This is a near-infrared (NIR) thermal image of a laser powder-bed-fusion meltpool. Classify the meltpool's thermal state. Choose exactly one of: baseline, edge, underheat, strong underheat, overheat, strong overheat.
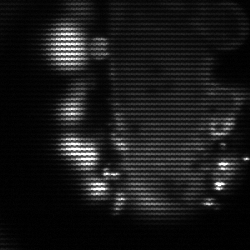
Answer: strong underheat